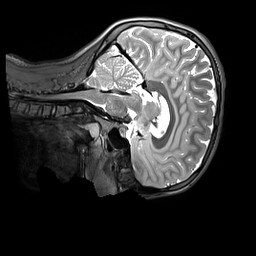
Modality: T2w
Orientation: sagittal
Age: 11
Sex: male
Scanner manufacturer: siemens
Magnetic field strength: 3 T
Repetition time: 3.2 s
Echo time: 0.408 s